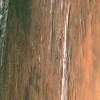
Label: land